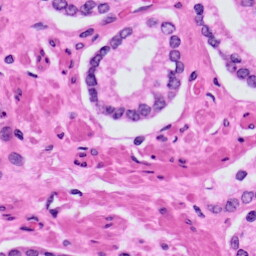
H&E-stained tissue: Prostate